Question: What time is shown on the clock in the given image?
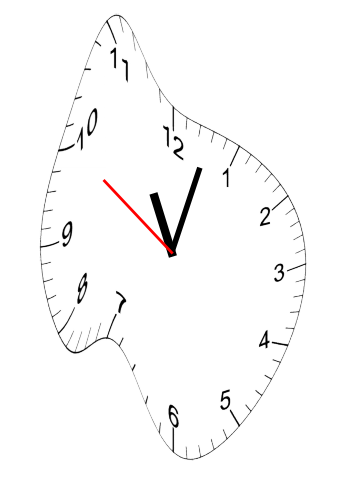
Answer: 11:02:50